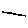
Label: line